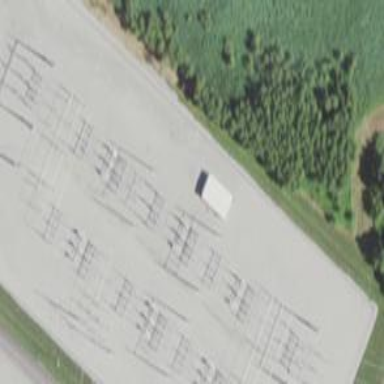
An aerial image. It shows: Switch for power supply.